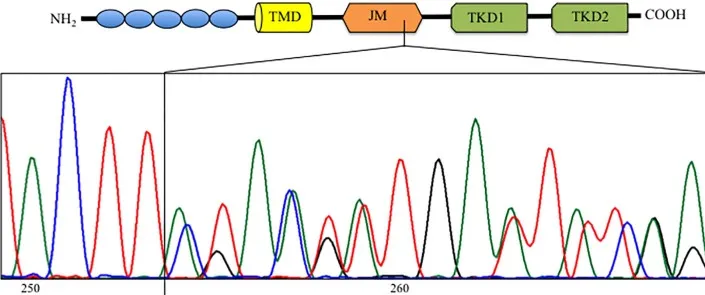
Sanger sequencing chromatogram showing the FLT3 deletion identified in the BM at diagnosis. TMD, transmernbrane domain; JMD, juxtamembrane domain; TKD, tyrosine kinase domain.
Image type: chart (chart)